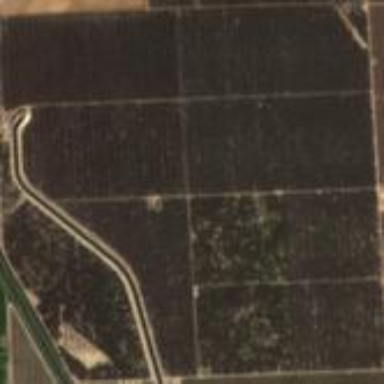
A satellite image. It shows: Almond orchard with rows of almond trees.